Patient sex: F
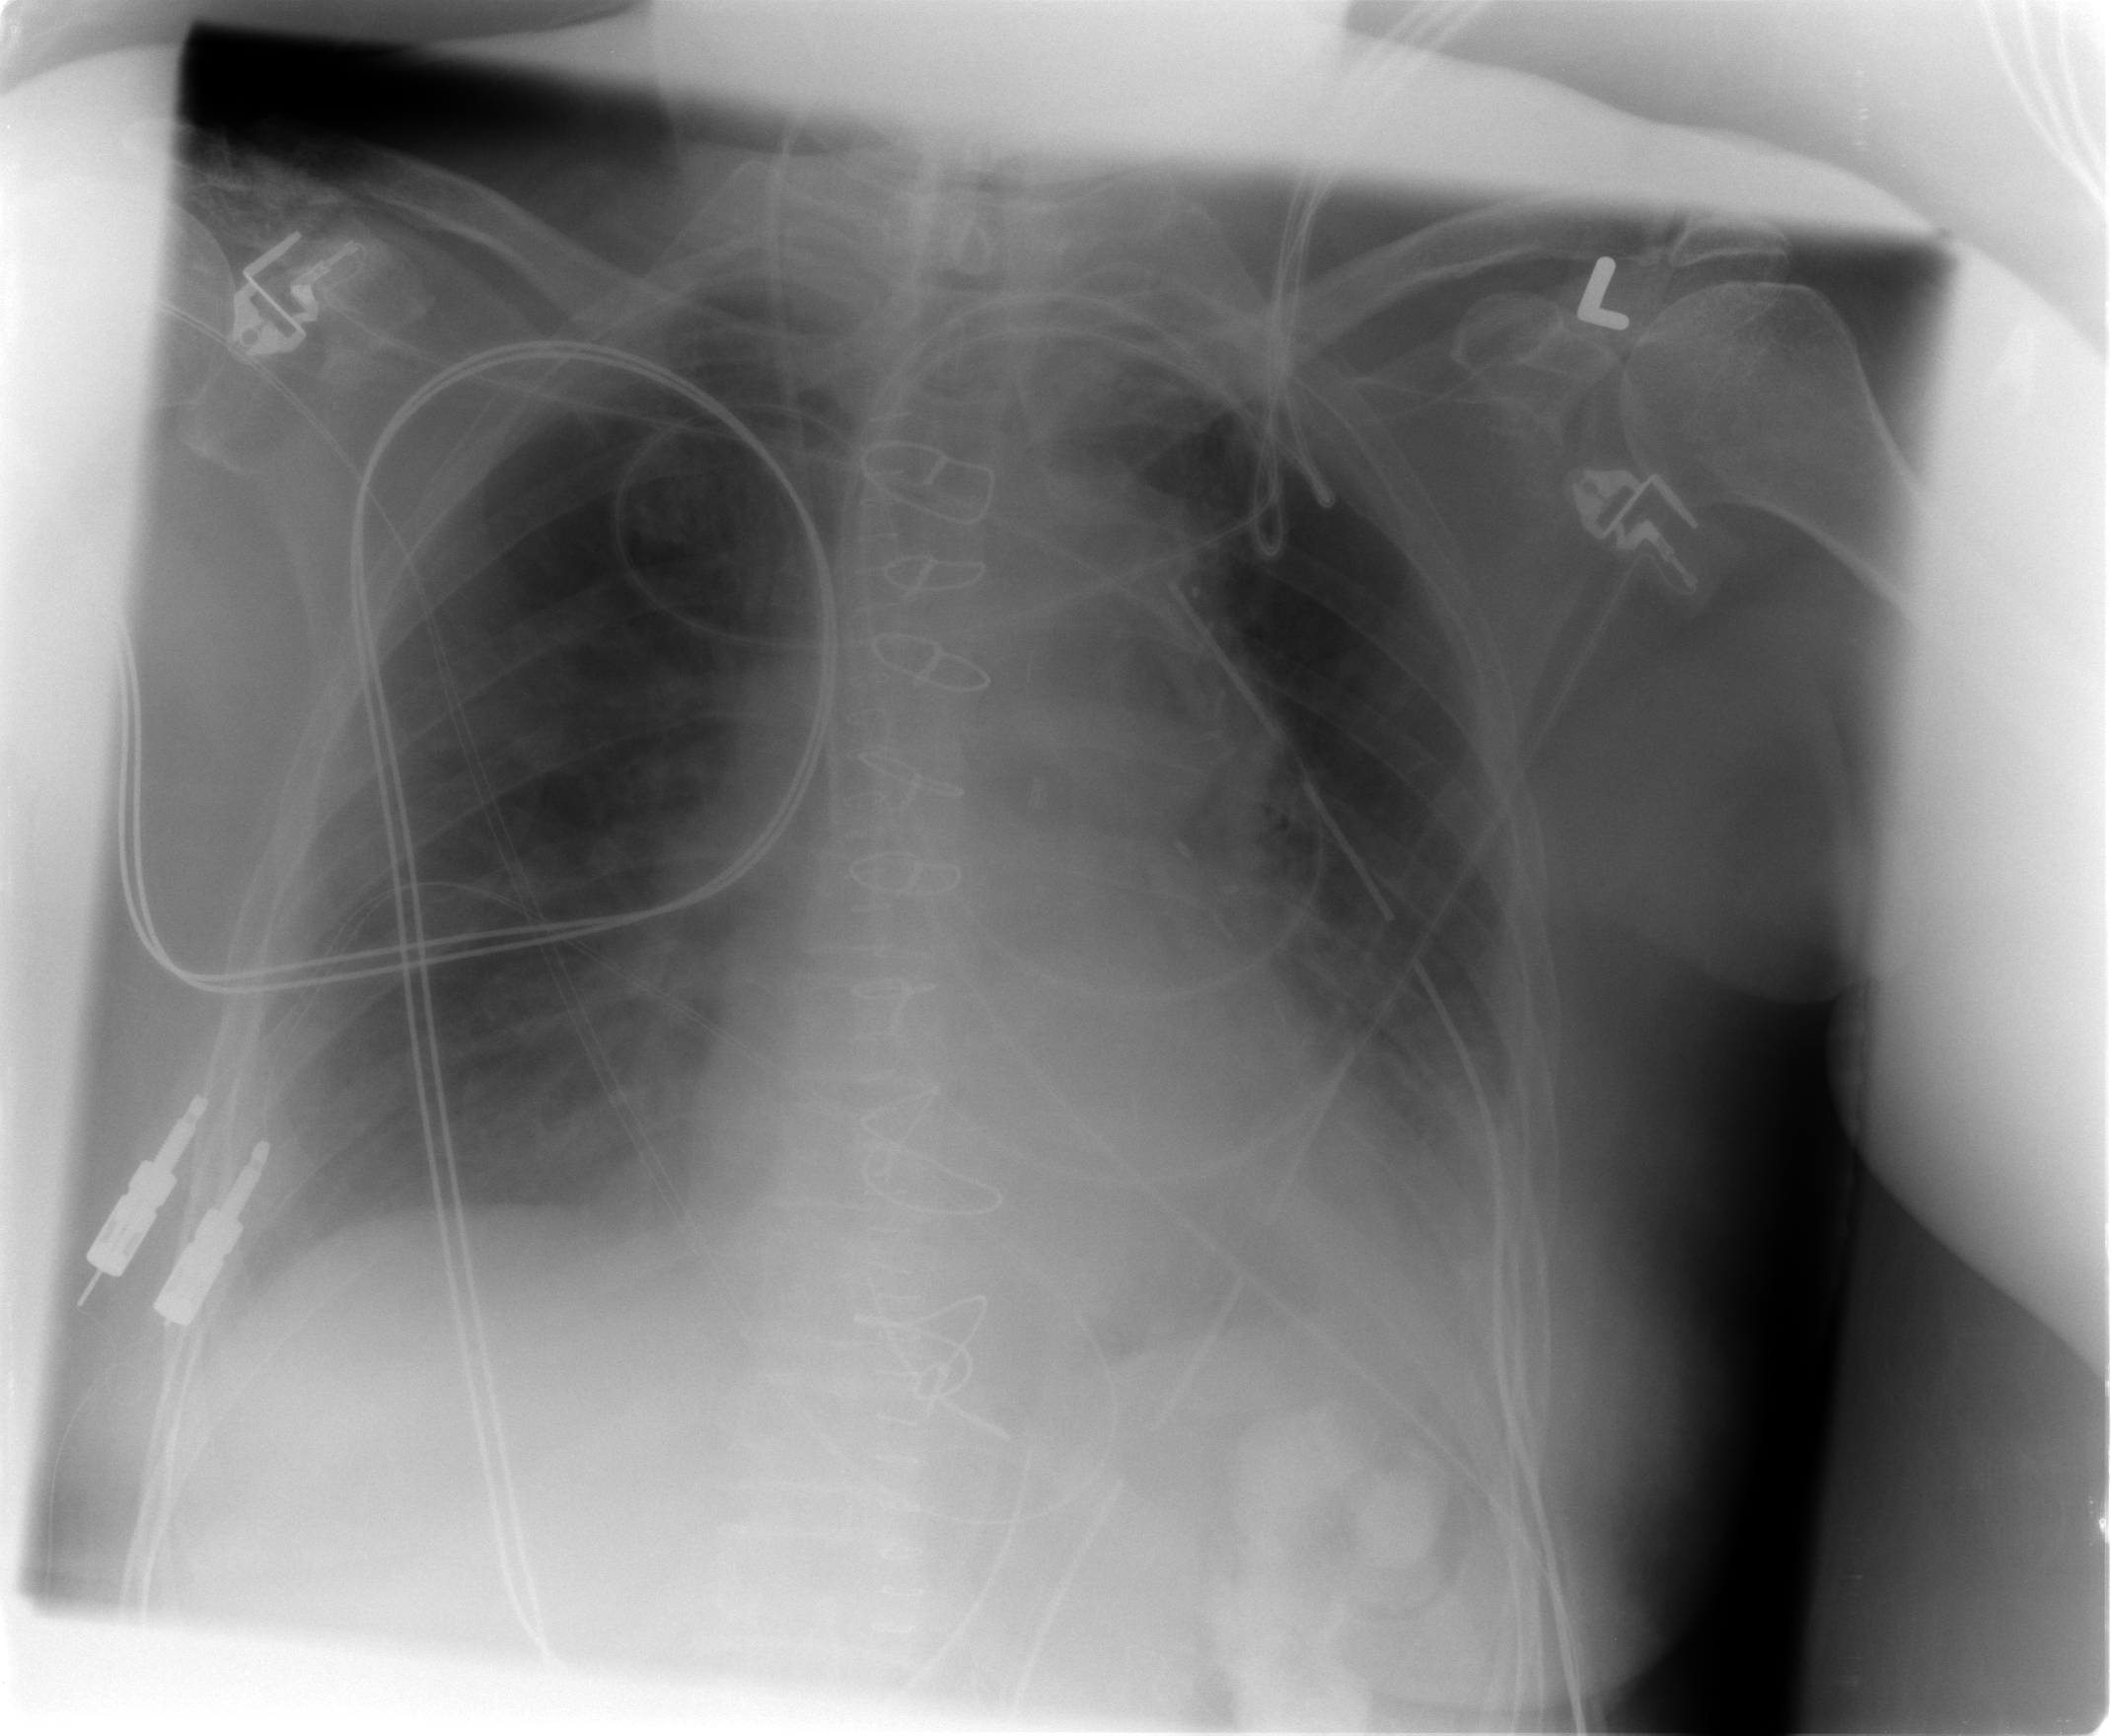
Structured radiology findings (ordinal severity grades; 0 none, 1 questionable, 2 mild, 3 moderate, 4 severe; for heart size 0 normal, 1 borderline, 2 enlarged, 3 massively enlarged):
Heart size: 1
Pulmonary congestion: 2
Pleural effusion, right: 2
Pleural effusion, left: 2
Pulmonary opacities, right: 0
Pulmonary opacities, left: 1
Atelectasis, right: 2
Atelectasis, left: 2